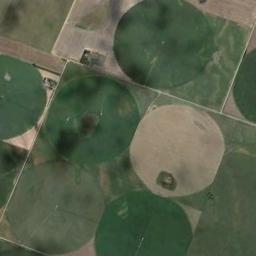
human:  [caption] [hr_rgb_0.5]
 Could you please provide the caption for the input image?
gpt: Most round fields are green .

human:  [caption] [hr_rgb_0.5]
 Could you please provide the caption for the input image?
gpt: There are some green circle farmland and a bare circle farmland .

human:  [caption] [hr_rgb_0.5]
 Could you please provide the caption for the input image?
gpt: Six neatly arranged circular farmland mixed with green and earthy yellow .

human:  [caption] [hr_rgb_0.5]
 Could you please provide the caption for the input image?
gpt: A khaki circular farmland and several green circular farmlands are neatly arranged on the ground and a road goes through these farmlands .

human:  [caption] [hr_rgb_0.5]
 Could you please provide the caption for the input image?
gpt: There are several circular farmlands of the same size arranged neatly .